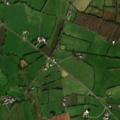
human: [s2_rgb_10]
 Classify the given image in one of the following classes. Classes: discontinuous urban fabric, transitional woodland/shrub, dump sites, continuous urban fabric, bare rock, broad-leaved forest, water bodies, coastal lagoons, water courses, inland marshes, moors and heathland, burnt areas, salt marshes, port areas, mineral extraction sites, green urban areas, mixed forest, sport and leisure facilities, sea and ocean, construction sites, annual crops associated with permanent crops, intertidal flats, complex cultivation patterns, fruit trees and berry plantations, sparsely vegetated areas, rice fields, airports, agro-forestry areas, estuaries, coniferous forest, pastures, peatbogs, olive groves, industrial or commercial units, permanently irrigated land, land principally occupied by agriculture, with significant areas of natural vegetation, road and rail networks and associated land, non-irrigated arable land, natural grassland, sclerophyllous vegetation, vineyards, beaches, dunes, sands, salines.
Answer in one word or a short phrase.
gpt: pastures